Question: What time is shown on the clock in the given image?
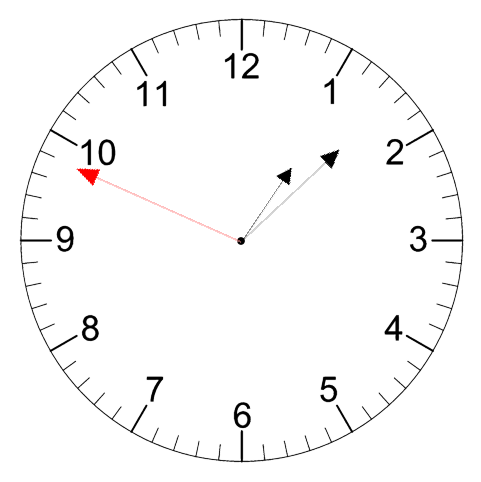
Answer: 01:07:49